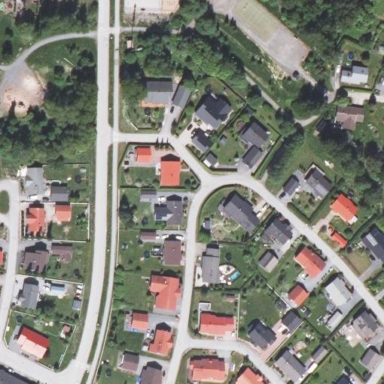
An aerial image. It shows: Residential area.